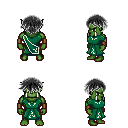
a pixel art fantasy rpg character, male body template, orc, green skin, sash dress, magenta pants, gray short bangs hairstyle, leather bracers, four views (front, back, left, right), 2x2 character sprite sheet, small pixel art, hard edges, no anti-aliasing